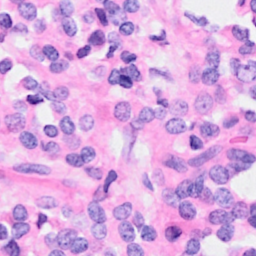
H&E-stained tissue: Breast